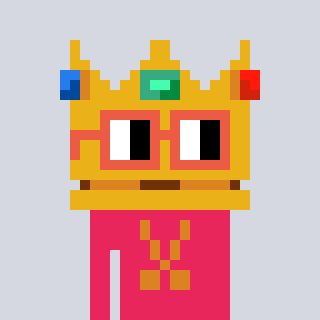
a pixel art character with square orange glasses, a crown-shaped head and a redpinkish-colored body on a cool background